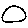
Label: circle